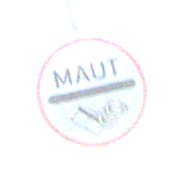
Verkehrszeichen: MautflichtigeStrecke
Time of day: SunriseSunset
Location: Outdoor (RoadRail)
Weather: Clear
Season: NotSpecified
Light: Natural